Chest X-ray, PA view. Patient: 48 years old, sex M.
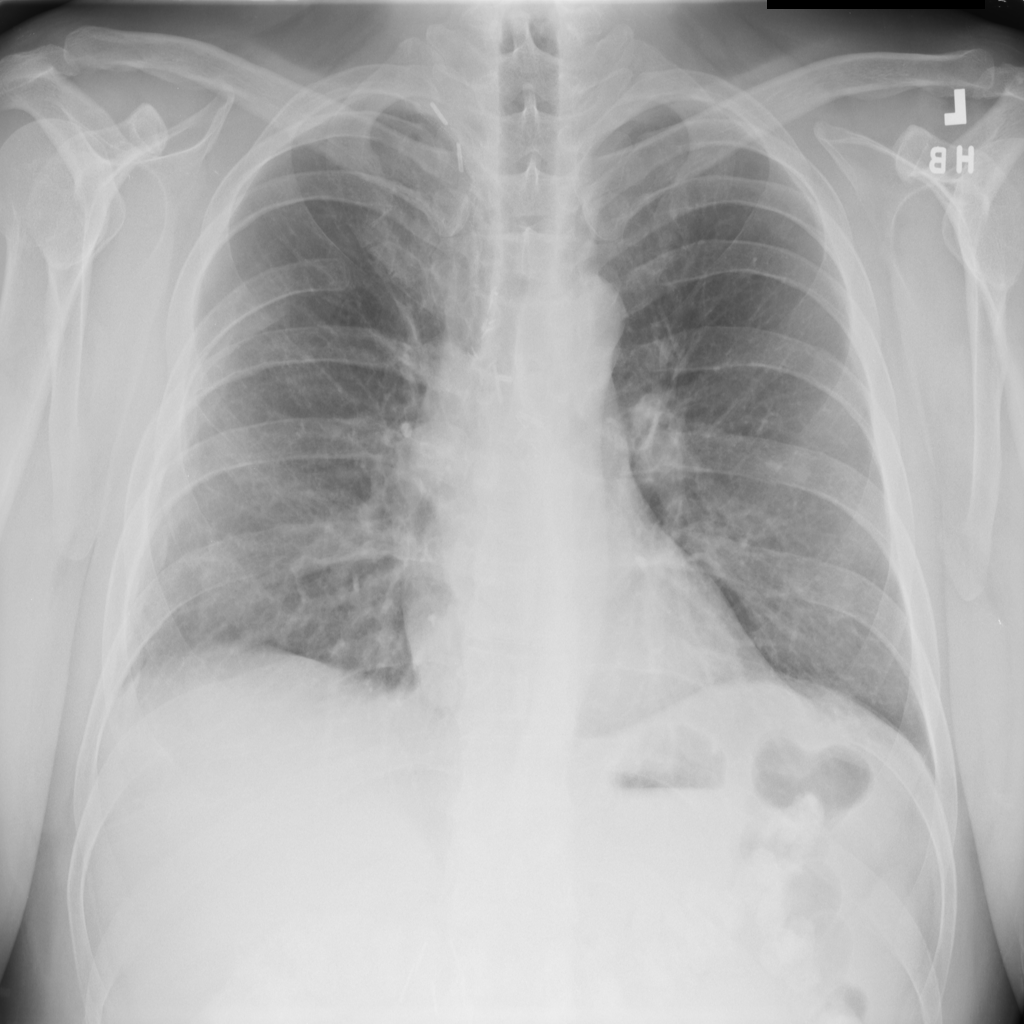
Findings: No Finding